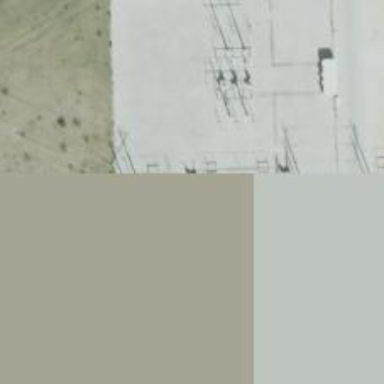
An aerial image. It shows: Switch used for power control.